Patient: sex F, age 69
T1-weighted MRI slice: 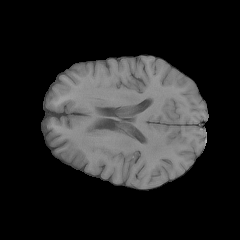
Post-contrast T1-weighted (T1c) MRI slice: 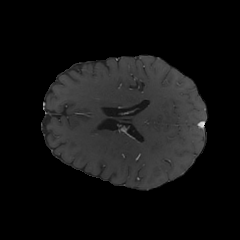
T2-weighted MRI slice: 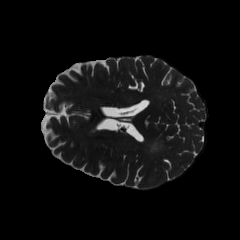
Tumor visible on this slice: yes
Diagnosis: Glioblastoma, IDH-wildtype
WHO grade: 4